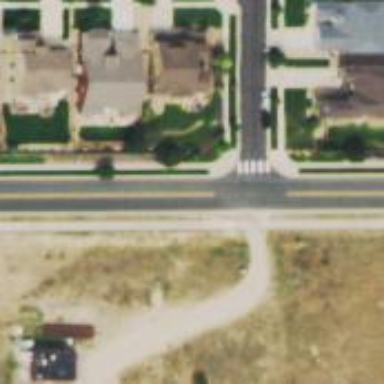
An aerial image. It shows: Marked road crossing.